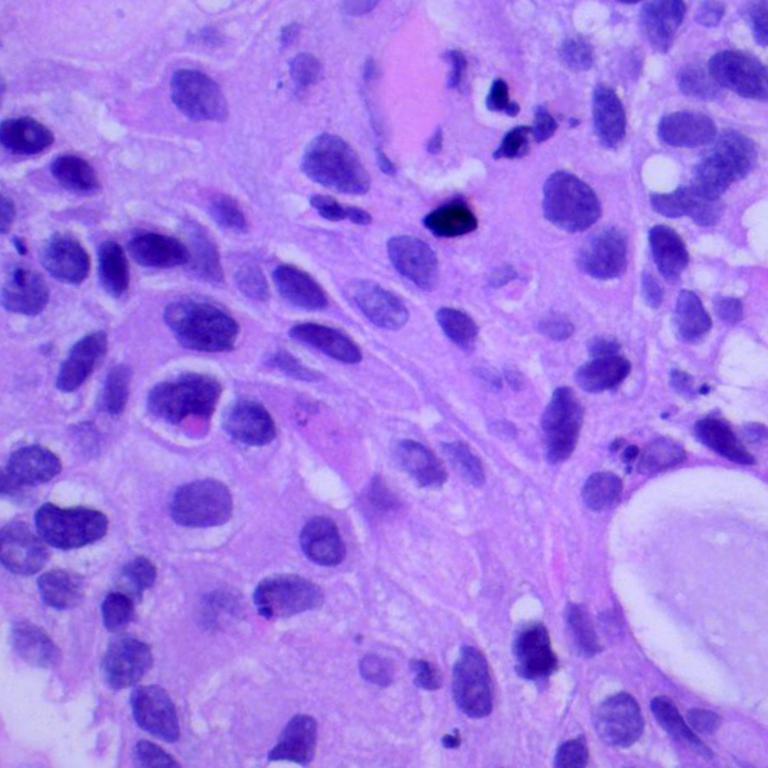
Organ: lung
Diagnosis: squamous carcinomas